Question: I'm wondering what is the multicolumn text control used in "News App", in Windows 8:

I have seen <URL>. Do you know how?
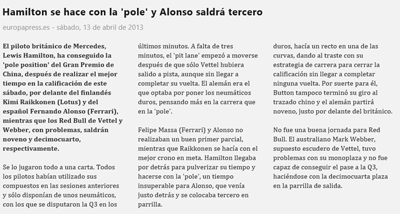
Answer: Unfortunately that's the best way to do it, if you are creating your app in XAML. However, if you are creating creating your app using HTML5/JavaScript you can achieve this using CSS Overflow Properties.
There is a video from the BUILD conference 2012, showing how this is done:
<URL>
- the overflow part begins after around 20 minutes.